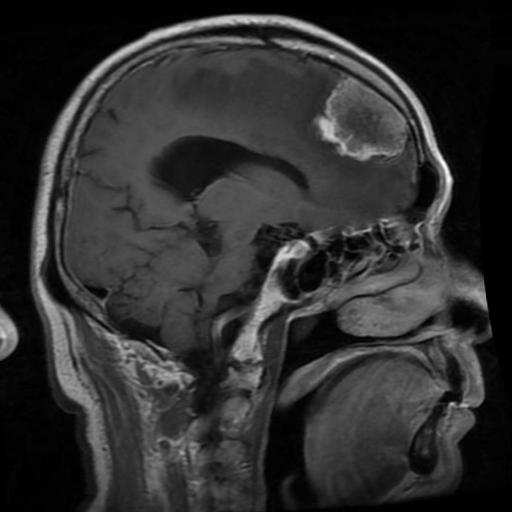
Label: meningioma